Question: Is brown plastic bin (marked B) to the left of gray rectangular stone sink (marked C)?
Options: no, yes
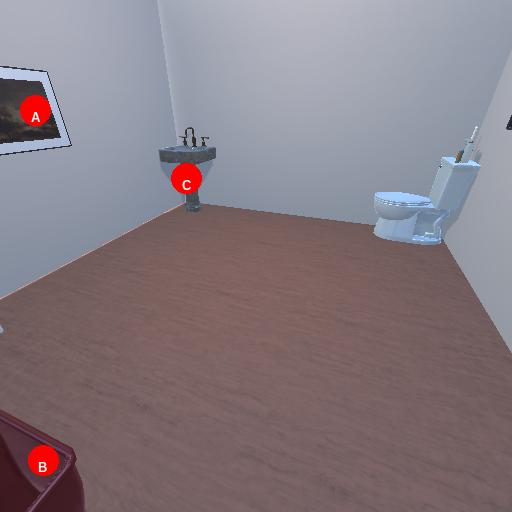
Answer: no